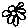
Label: flower